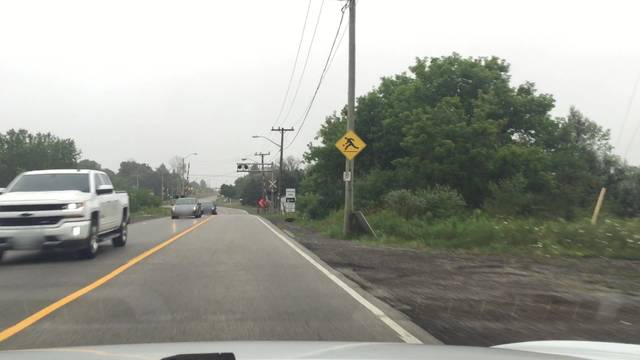
Region: Canada
Coordinates: 43.889, -78.817